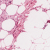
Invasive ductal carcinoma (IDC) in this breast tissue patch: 0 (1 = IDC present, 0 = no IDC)